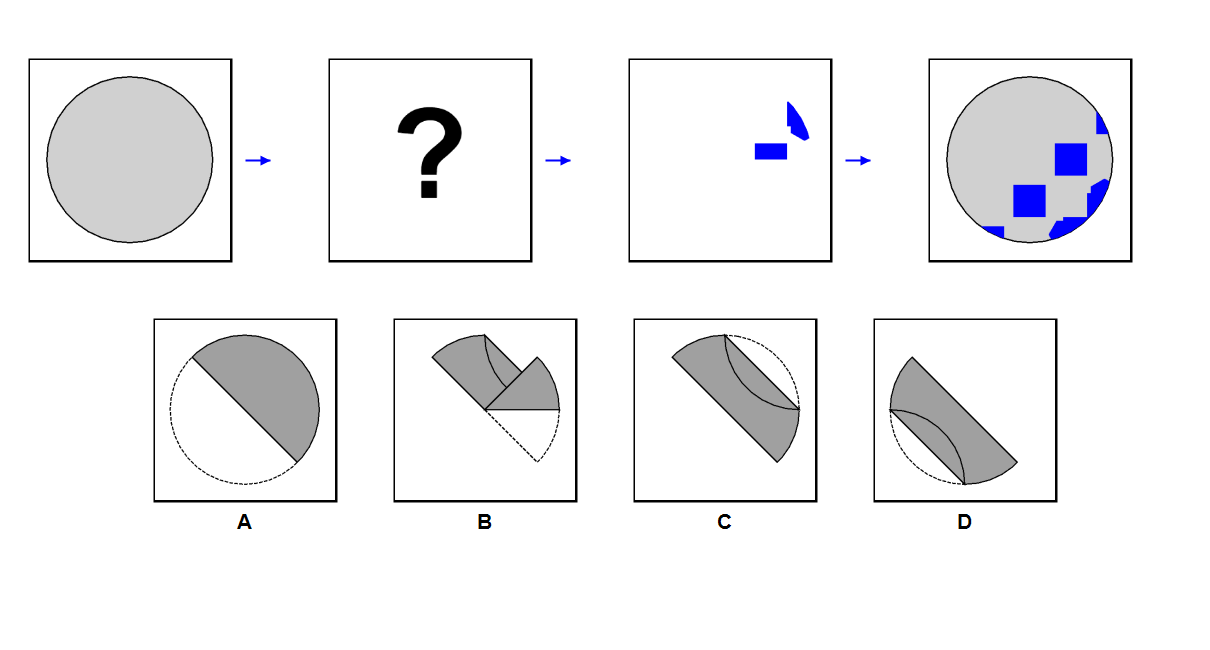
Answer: D